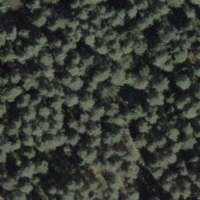
EUNIS habitat code: 43
Species observed at this site:
Prionus coriarius